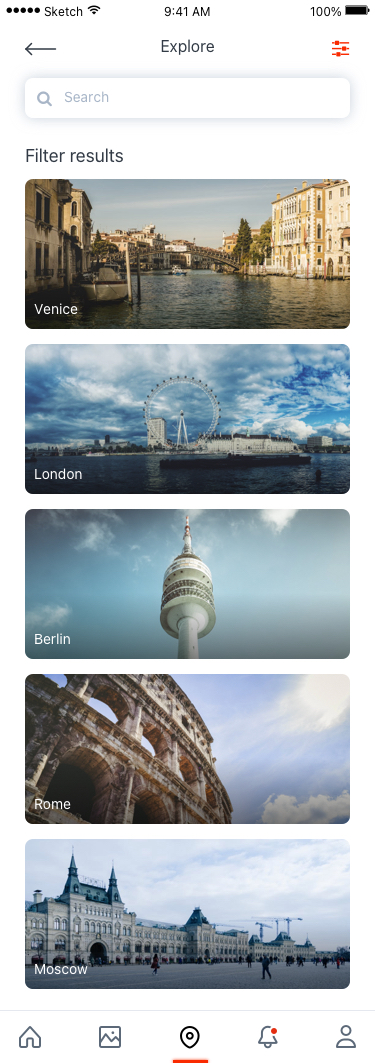
Text in this UI design:
Explore
Search
Filter results
Venice
London
London
Berlin
Berlin
Rome
Rome
Moscow
Moscow